Question:
I was able to show an Alert View like the image above after registering for Remote Notifications.
But when i delete my Project App and build it again, it will not show anymore.
Will there be any chances to show the alert view again to the same device?
What i like is to get my device token again because I failed to store the device token temporarily in the NSUserDefaults.
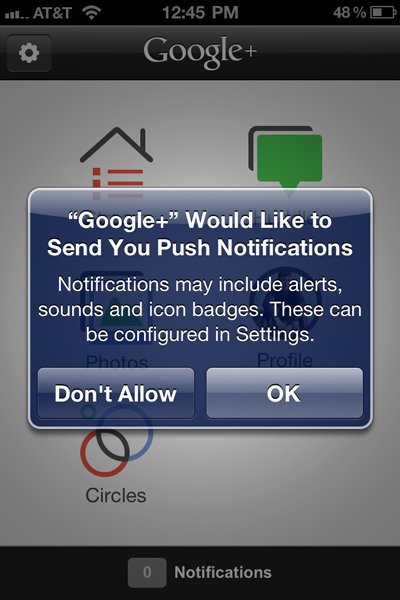
Answer: At launch, your app should be requesting a token via:
'''
- (void)registerForRemoteNotificationTypes:(UIRemoteNotificationType)types
'''
and will get a token from iOS in the delegate message:
'''
- application:didRegisterForRemoteNotificationsWithDeviceToken:
'''
iOS will prompt the user to allow notifications only when necessary. If remote notifications are already authorized for your app the alert will not appear and your app will get a valid token.
Net is you can't force the alert but you don't need to.